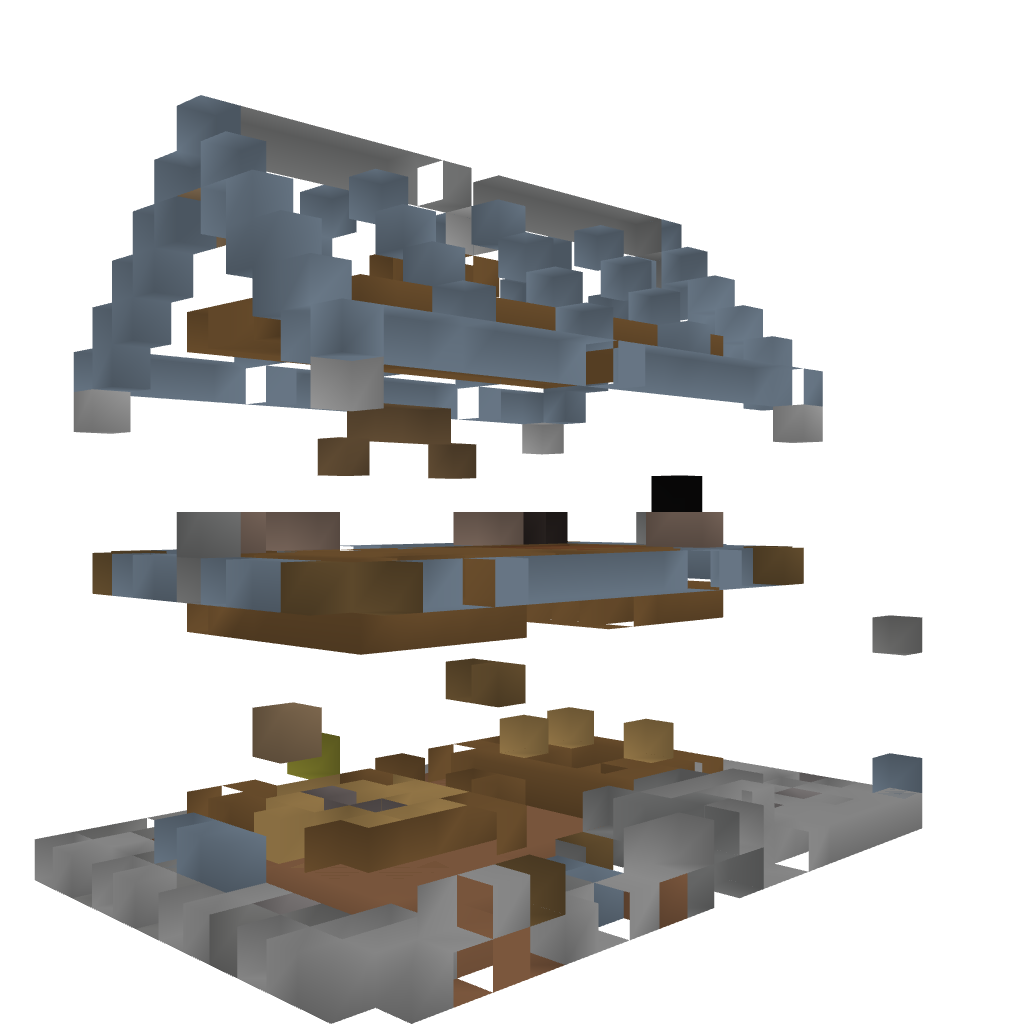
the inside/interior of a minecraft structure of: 2 story rustic house